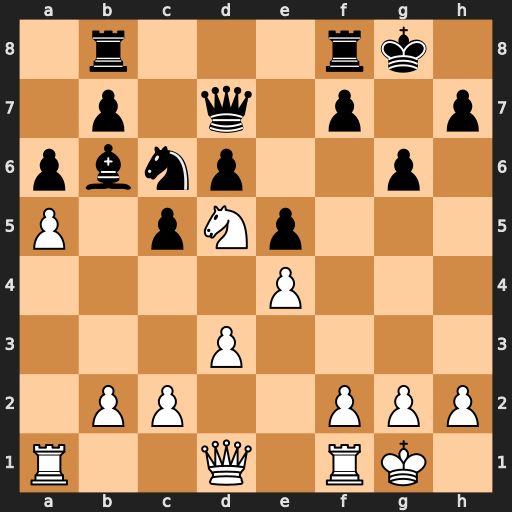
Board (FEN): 1r3rk1/1p1q1p1p/pbnp2p1/P1pNp3/4P3/3P4/1PP2PPP/R2Q1RK1
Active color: w
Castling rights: -
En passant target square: -
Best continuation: Nf6+ Kg7 Nxd7